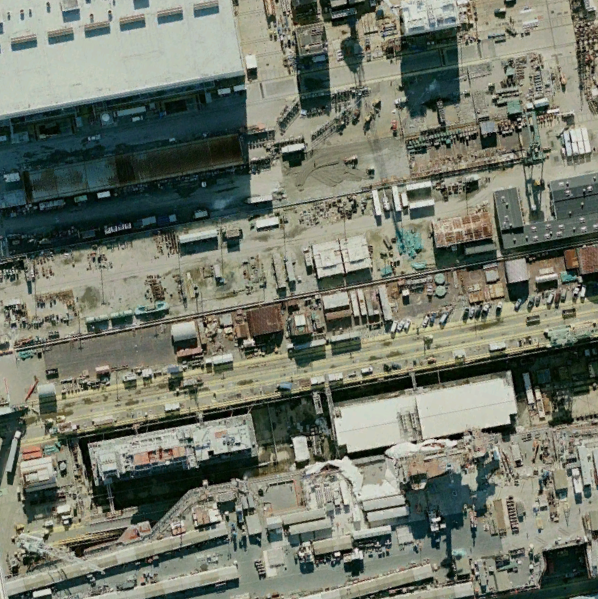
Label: aircraft_carrier